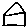
Label: house